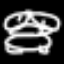
Label: frog